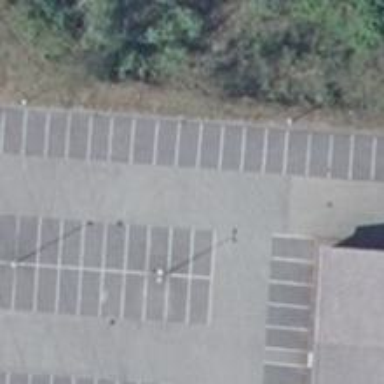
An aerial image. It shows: Road serving as parking aisle.